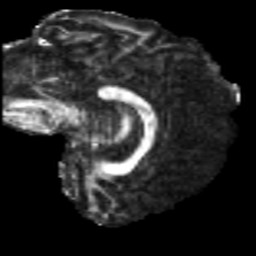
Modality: FA
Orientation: sagittal
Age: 46
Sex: male
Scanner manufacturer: siemens
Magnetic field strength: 3 T
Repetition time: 5 s
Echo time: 0.092 s